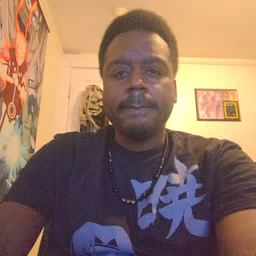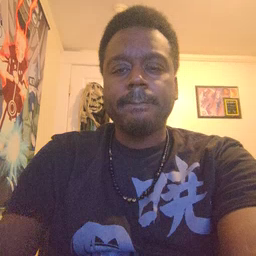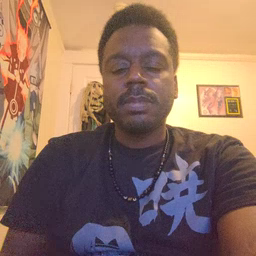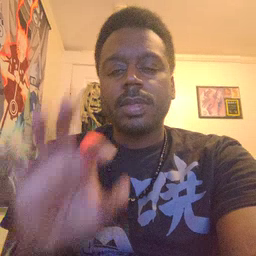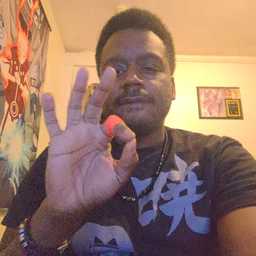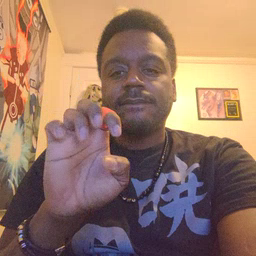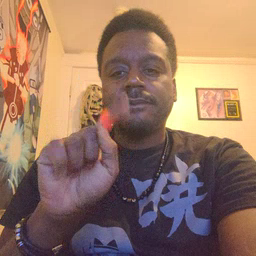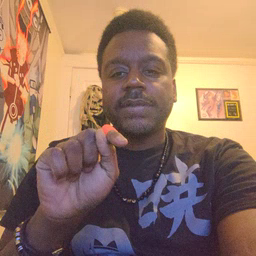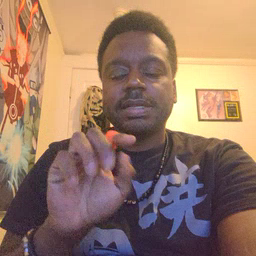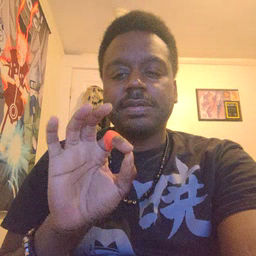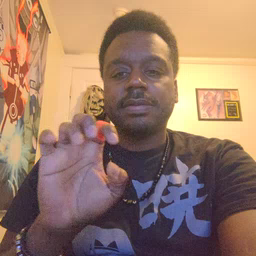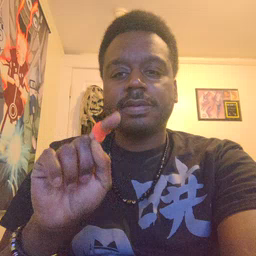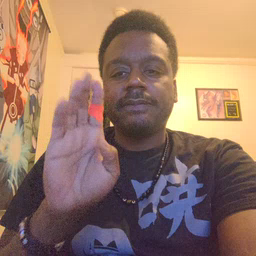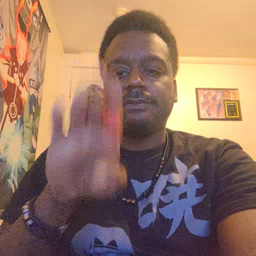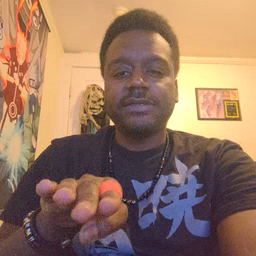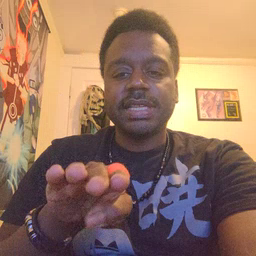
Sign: feet